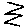
Label: zigzag